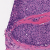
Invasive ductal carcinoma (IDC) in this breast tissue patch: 0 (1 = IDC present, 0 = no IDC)